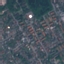
Land use / land cover class: Residential